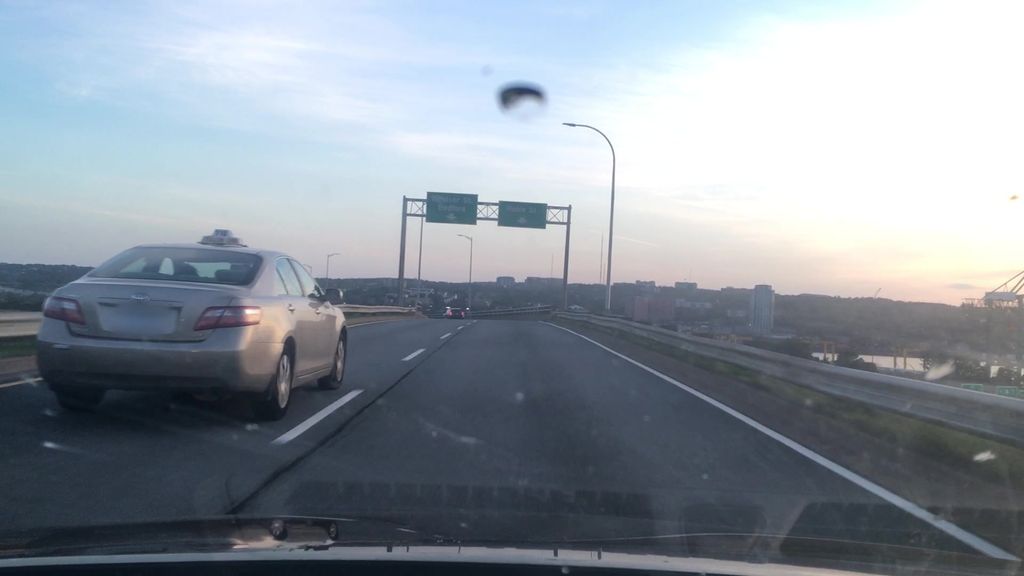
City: halifax